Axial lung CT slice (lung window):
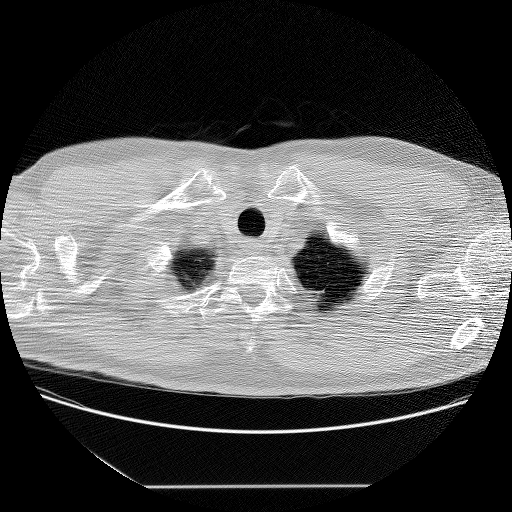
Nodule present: no